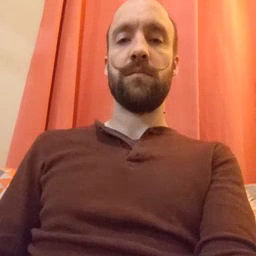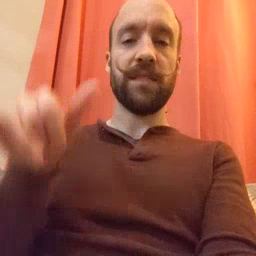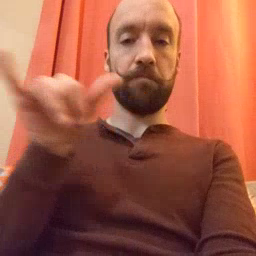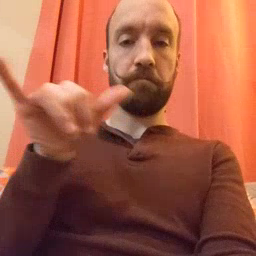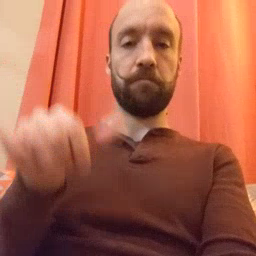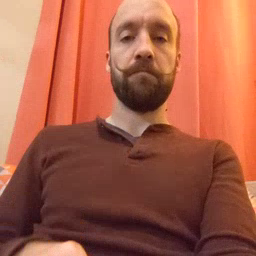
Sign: same